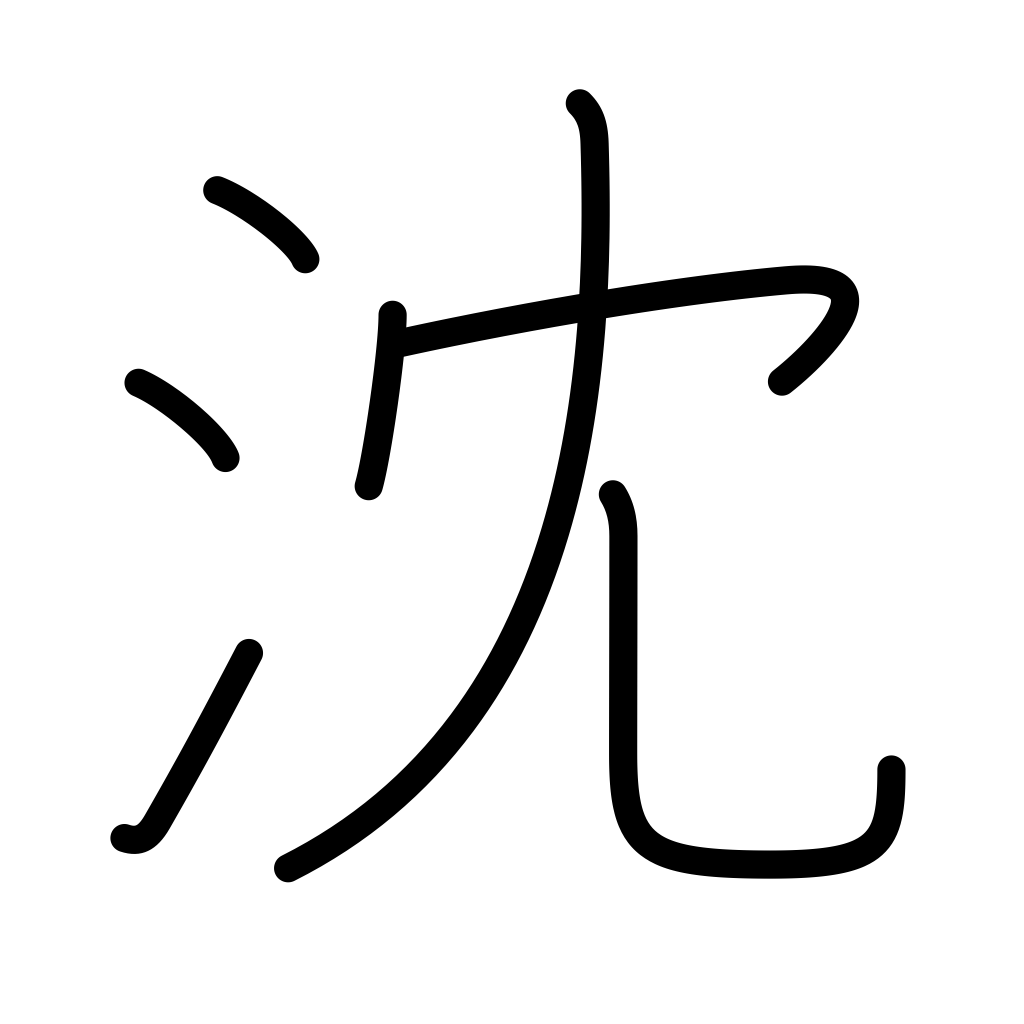
Meaning: sink, be submerged, subside, be depressed, aloes